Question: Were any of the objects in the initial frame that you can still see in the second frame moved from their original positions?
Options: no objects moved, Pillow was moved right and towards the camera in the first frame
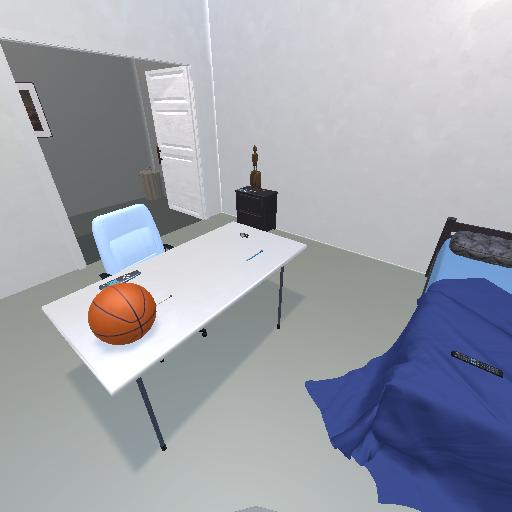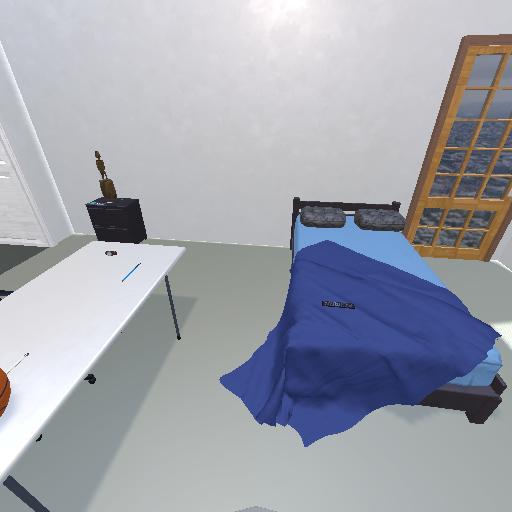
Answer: no objects moved